Question: Using vanilla JavaScript to work on a panel drag function.
Right now stuck at how to correctly offset the x position of the dragger div so that it does not snap to the right of the cursor.
How would I correct my 'x' offset below?

<URL>
'''
window.onload = addListeners();
var xPosition = 0;
function addListeners() {
document.getElementById('drag-container').addEventListener("click", getClickPosition, false);
document.getElementById('dragger').addEventListener('mousedown', mouseDown, false);
window.addEventListener('mouseup', mouseUp, false);
}
function getClickPosition(e) {
xPosition = e.clientX;
console.log(xPosition);
}
function mouseUp() {
window.removeEventListener('mousemove', divMove, true);
}
function mouseDown(e) {
window.addEventListener('mousemove', divMove, true);
}
function divMove(e) {
var max = 443;
var x = event.clientX;
if (x > 100 && x < max) {
var div = document.getElementById('dragger');
div.style.position = 'absolute';
div.x = xPosition;
div.style.left = e.clientX + 'px';
}
//console.log(x);
}
'''
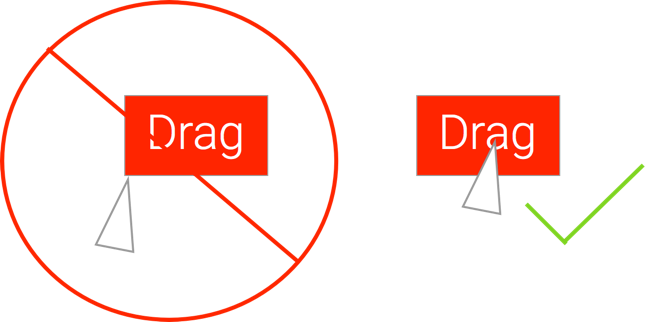
Answer: You can do it by knowing the width of the draggable element and adjusting the offset to -(width/2);
'''
function divMove(e) {
var max = 443;
var x = event.clientX;
var div = document.getElementById('dragger');
var offset = div.offsetWidth/2;
if (x > (100 + offset) && x < (max+offset)) {
div.style.position = 'absolute';
div.x = xPosition;
div.style.left = (e.clientX - offset) + 'px';
}
//console.log(x);
}
'''
Here is the updated <URL>